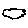
Label: cloud